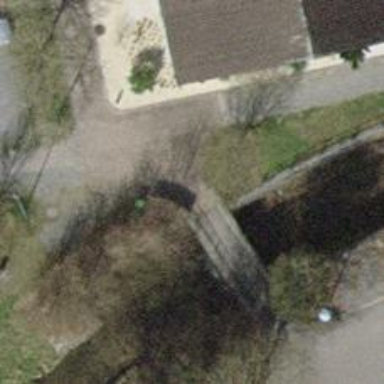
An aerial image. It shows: Paved path on bridge.